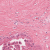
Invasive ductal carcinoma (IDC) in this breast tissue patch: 0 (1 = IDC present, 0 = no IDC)